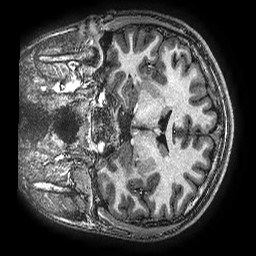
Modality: T1w
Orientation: coronal
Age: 15
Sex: male
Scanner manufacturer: ge
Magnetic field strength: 3 T
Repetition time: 0.00766 s
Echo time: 0.003476 s